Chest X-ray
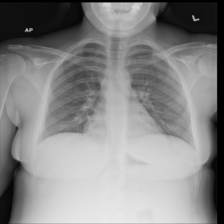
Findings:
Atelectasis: negative
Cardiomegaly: negative
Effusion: negative
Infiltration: negative
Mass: negative
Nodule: negative
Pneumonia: negative
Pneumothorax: negative
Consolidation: negative
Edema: negative
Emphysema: negative
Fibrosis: negative
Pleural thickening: negative
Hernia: negative